Aerial crown-view tile of a tropical tree (Barro Colorado Island, Panama), acquired 20240918:
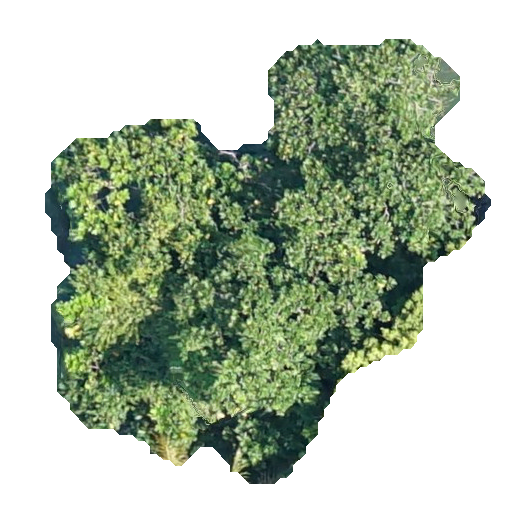
Species: Anacardium excelsum
GBIF accepted scientific name: Anacardium excelsum
Crown area: 198.469 m²